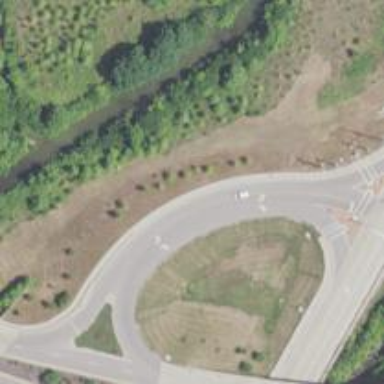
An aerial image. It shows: Secondary link road.